Question: I want to achieve the following behavior with HTML and CSS on a single webpage

I got the first three areas to work (black, red, blue) but I had problems with the scrollable content (green). It works with static height, but I don't know how to fill the rest of the page dynamically.
Here is what I got
<URL>
'''
<div class="body">
<div class="menu">
menu
</div>
<div>
<div class="dynamiccontent">
<div class="errorheader">
Errors
</div>
<div class="errorcontent">
errors
</div>
<div class="fixedtext">
some text
</div>
<div class="fillcontent">
fillcontent
</div>
</div>
</div>
'''
'''
.body
{
background:red;
margin:0 auto;
width:100%;
top:0px;
}
.menu
{
background:black;
color: white;
height: 100px;
}
.dynamiccontent
{
position:fixed;
top:50px;
margin:0px auto;
width:100%;
background: red;
}
.errorheader
{
color: white;
text-align: center;
font-size: 1.4em;
}
.errorcontent
{
color: white;
text-align: center;
}
.fixedtext
{
background: blue;
color: white;
position: relative;
}
.fillcontent
{
background: green;
position: relative;
overflow: auto;
z-index: 1;
height: 400px;
}
'''
A nice to have would also be the use of the "browser-scrollbar" on the right side (not only a short local scrollbar in the green content-box).
Thank you for your help!
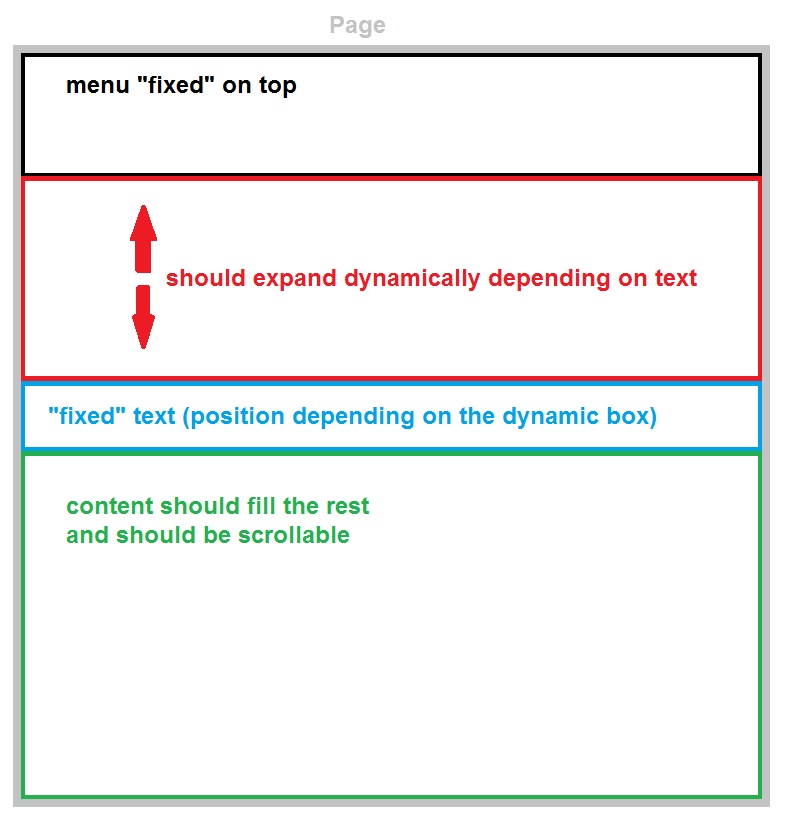
Answer: Using 'overflow:hidden' to the 'html,body,.main' and 'overflow:scroll' to the '.main-content', you can simulate what you need.
:
'''
<div class="main">
<div class="header">header</div>
<div class="dynamic-content">
<div class="dynamic-content-text">
dynamic-content-text<br/>...
</div>
<div class="dynamic-content-fixed">dynamic-content-fixed</div>
</div>
<div class="main-content">
main-content<br />...
</div>
</div>
'''
:
'''
html,body, .main{
margin:0;
padding:0;
height:100%;
overflow: hidden;
}
.header{
position: fixed;
left:0;
right:0;
height:50px;
background: red;
}
.dynamic-content{
padding-top:50px;
}
.dynamic-content-text{
background:yellow;
}
.dynamic-content-fixed{
background:blue;
}
.main-content{
background:green;
height:100%;
overflow: scroll;
}
'''
<URL>